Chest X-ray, PA view. Patient: 31 years old, sex M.
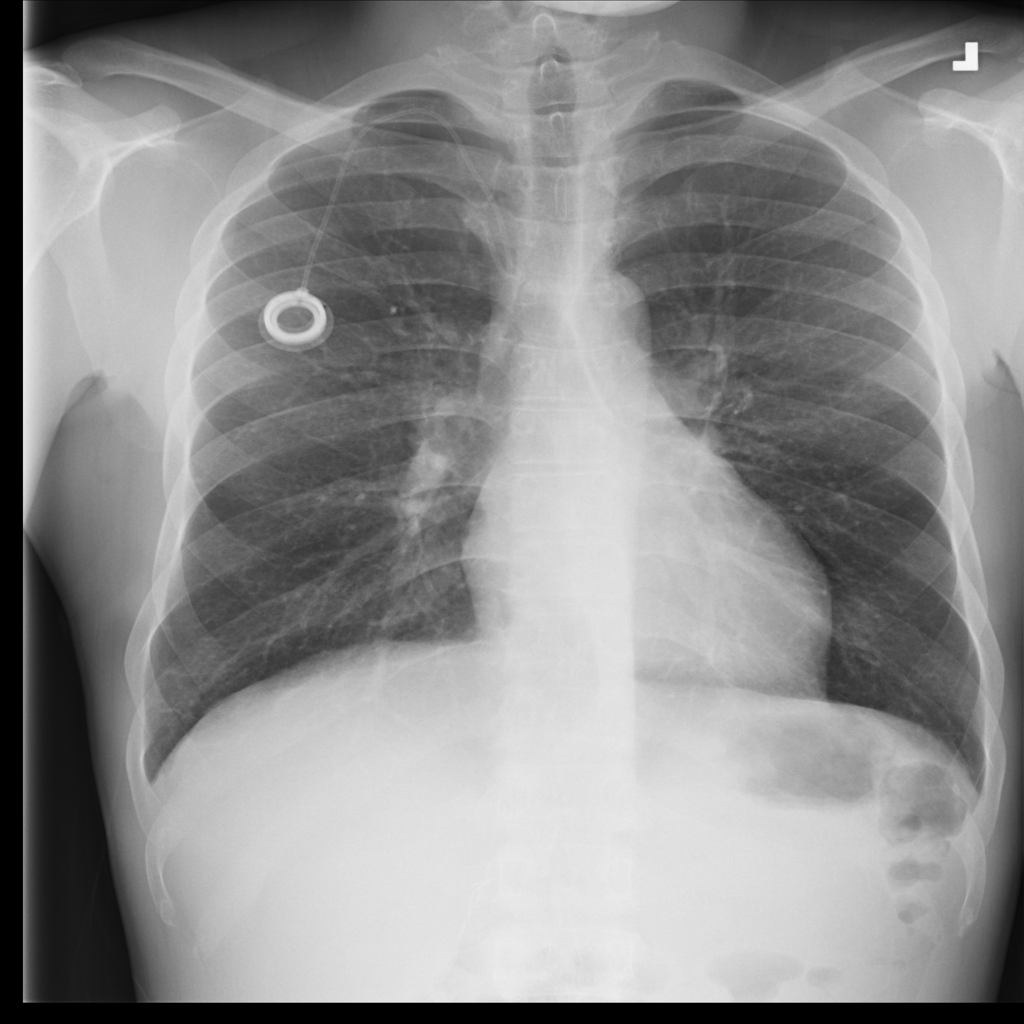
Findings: No Finding